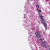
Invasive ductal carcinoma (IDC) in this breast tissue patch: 0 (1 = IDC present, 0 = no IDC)